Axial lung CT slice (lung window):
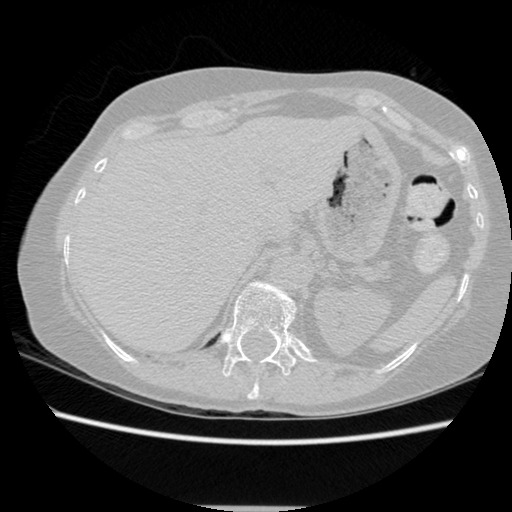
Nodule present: no